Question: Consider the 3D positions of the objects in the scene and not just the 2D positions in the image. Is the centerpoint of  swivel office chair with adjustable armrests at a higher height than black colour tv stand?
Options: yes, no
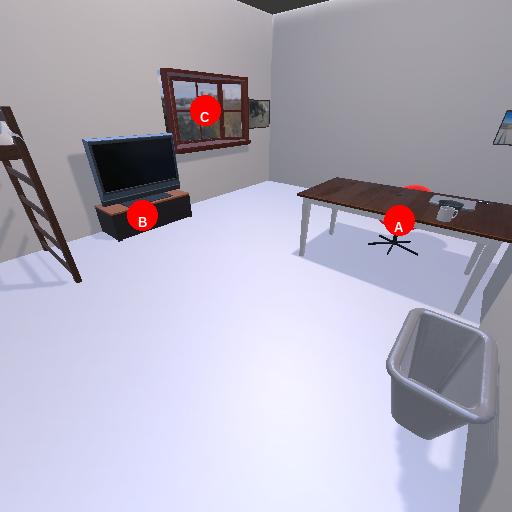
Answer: yes